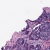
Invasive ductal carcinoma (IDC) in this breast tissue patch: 0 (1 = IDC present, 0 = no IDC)